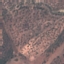
Land use / land cover: PermanentCrop